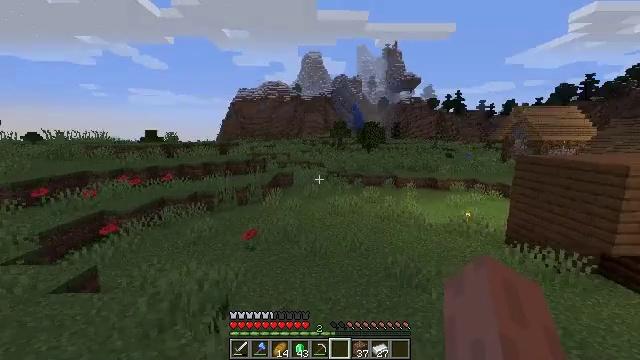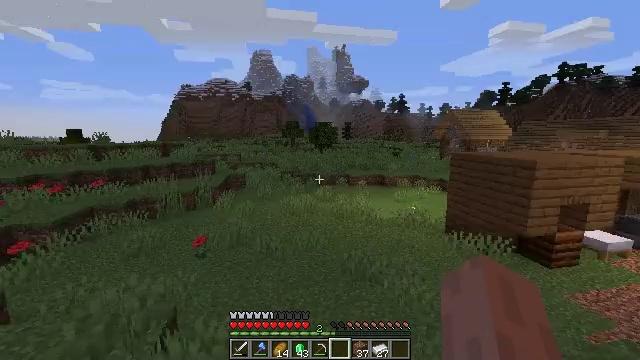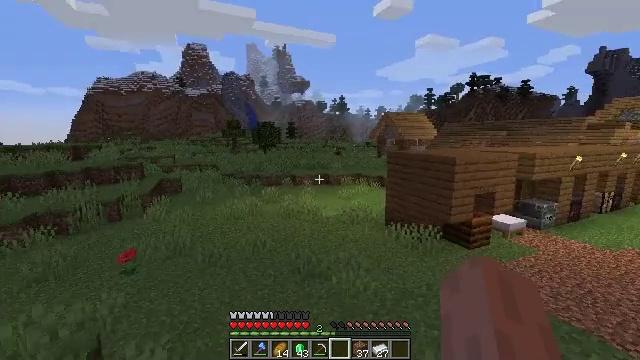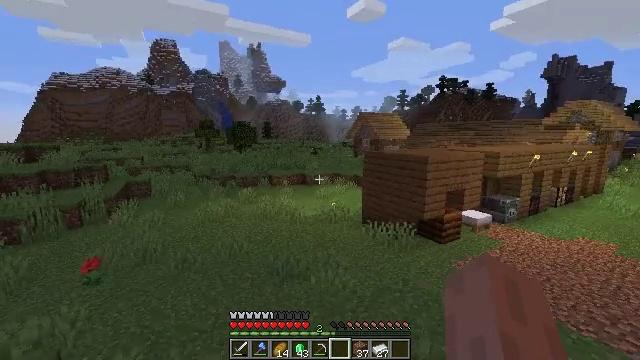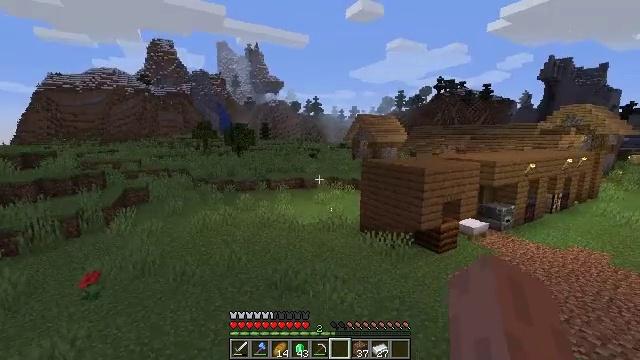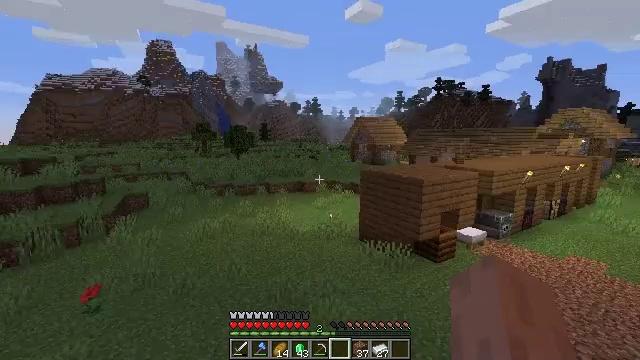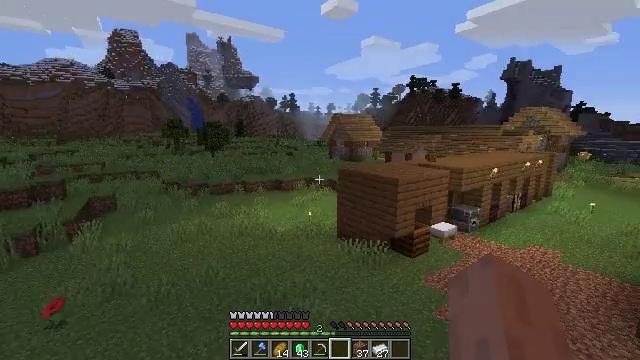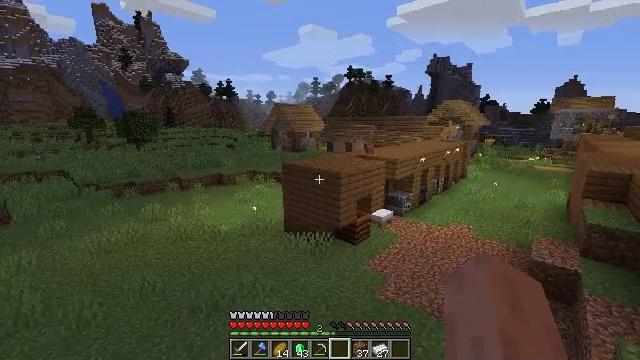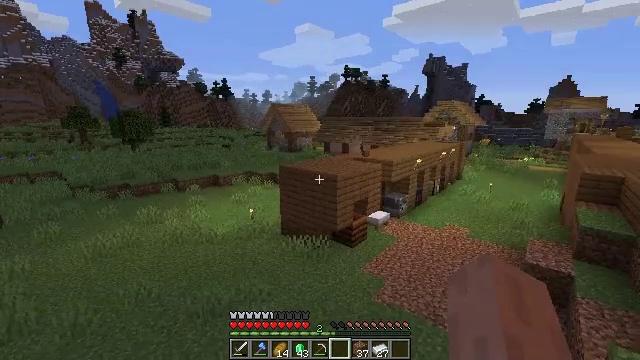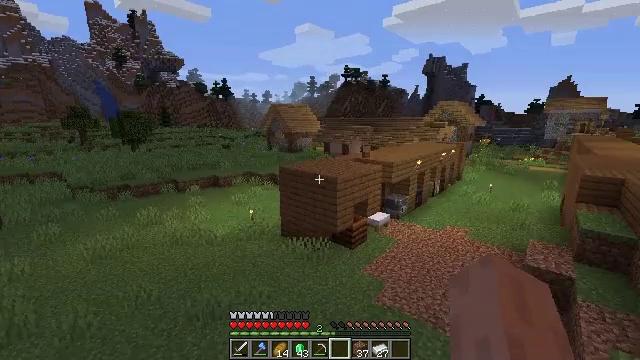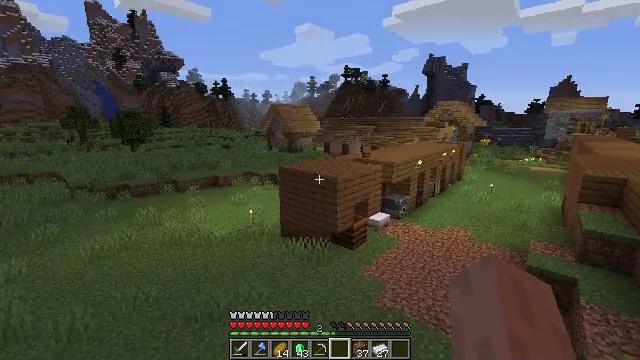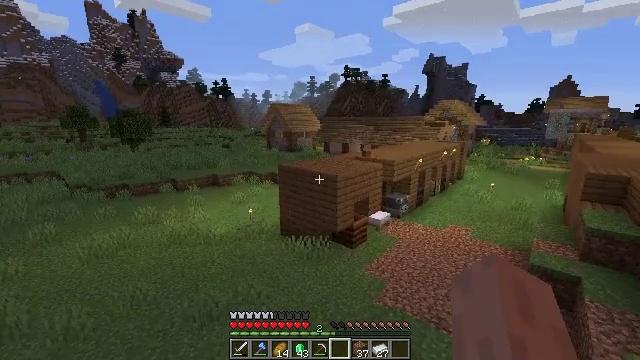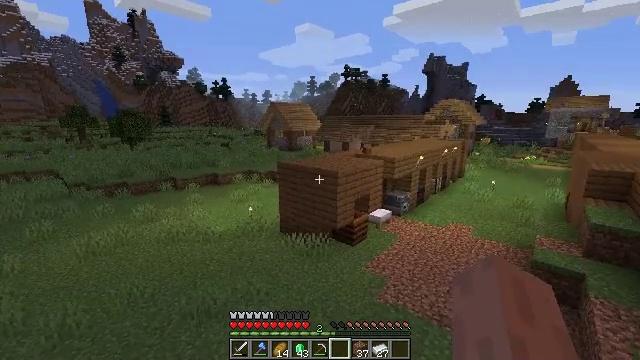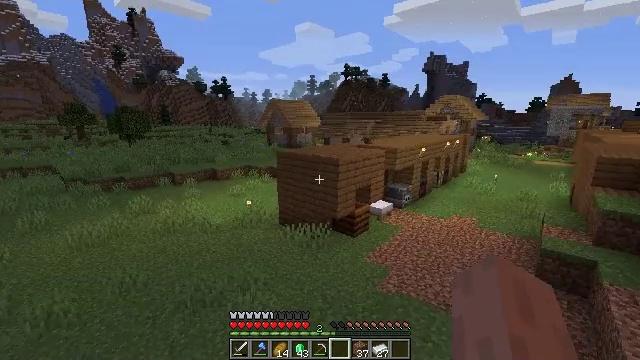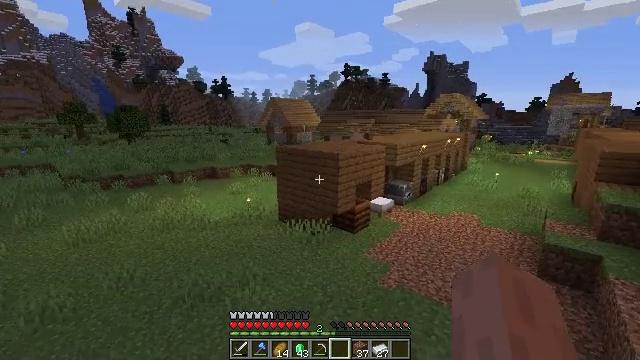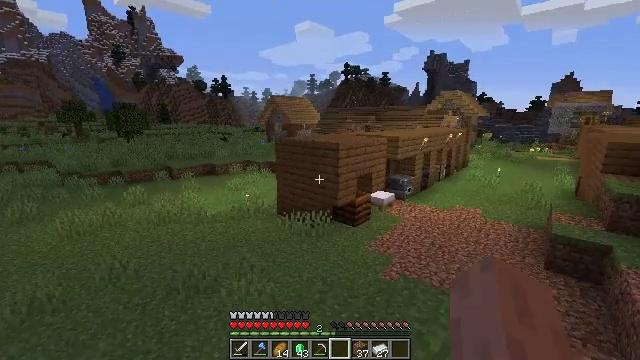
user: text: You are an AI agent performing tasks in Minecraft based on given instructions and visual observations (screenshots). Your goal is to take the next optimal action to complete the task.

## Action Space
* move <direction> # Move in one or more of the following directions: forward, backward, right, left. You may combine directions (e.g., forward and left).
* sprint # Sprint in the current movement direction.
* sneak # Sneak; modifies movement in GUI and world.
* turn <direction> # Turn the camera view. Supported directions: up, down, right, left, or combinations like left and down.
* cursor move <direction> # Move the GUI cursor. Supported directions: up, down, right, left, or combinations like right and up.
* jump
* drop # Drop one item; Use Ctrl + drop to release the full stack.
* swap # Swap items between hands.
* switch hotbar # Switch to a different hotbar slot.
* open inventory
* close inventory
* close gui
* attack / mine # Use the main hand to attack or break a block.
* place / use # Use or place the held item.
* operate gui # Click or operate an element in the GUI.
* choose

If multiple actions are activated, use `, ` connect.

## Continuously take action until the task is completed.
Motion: motion action
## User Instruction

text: Mine block fletching table.
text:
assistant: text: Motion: turn right
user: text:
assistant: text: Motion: turn right
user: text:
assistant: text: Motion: turn right
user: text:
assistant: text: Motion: jump
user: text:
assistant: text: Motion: jump
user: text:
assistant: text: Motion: turn right, jump
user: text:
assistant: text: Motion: move forward, turn right and down, jump
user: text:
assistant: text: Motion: move forward, jump
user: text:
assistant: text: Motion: move forward, jump
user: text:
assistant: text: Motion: move forward, jump
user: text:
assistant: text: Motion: move forward, jump
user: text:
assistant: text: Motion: move forward, jump
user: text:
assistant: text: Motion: move forward, jump
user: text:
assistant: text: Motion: move forward, jump
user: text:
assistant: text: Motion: move forward, jump
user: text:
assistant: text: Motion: move forward, jump
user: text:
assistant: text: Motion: move forward, jump
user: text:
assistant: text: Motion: move forward, sprint, turn right, jump
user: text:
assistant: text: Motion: move forward, sprint, turn right and down, jump
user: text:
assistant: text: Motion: move forward, sprint, turn right, jump
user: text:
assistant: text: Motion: move forward, sprint, jump
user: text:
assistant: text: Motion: move forward, sprint, jump
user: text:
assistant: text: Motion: move forward, sprint, jump
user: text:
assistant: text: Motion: move forward, sprint, jump
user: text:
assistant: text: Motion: move forward, jump
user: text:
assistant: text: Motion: move forward, jump
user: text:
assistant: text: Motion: move forward
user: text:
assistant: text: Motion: move forward
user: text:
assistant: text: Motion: move forward
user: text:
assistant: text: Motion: move forward